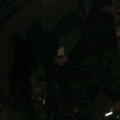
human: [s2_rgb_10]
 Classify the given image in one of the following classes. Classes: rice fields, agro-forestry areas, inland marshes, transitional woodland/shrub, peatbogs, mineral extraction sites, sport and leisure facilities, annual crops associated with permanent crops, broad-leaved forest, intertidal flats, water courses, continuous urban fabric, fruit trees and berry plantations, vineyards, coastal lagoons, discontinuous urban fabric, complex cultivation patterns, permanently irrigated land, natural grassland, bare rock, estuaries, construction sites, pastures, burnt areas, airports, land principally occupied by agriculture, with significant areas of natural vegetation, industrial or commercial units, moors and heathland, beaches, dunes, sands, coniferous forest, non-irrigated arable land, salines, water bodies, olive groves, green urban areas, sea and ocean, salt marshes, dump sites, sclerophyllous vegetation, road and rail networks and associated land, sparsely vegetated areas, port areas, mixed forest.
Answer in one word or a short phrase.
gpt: continuous urban fabric, discontinuous urban fabric, non-irrigated arable land, pastures, broad-leaved forest, mixed forest